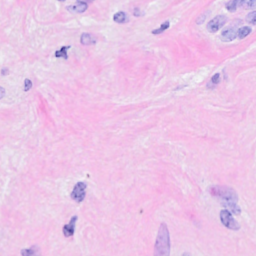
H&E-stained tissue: Breast